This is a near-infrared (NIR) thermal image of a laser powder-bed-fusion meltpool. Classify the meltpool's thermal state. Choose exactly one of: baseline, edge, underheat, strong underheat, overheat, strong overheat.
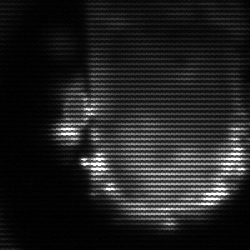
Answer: baseline